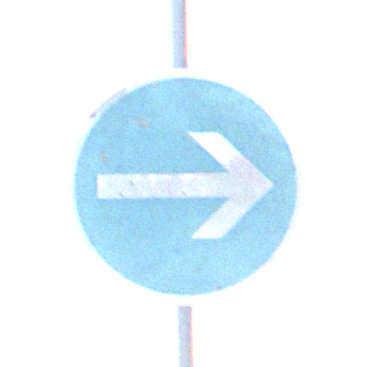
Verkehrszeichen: VorgeschriebeneFahrtrichtungHierRechts
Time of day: SunriseSunset
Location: Outdoor (Nature)
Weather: PartlyCloudy
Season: NotSpecified
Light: Natural